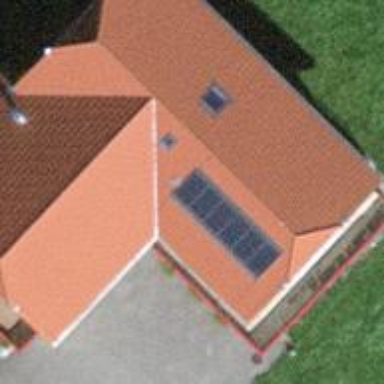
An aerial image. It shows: Solar power generator.